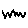
Label: zigzag